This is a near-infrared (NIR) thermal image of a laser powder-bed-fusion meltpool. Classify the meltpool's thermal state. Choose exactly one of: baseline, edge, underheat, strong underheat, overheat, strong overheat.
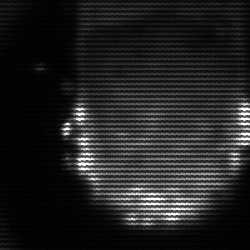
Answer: baseline